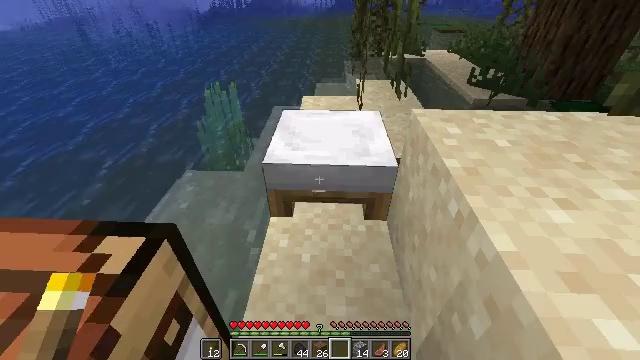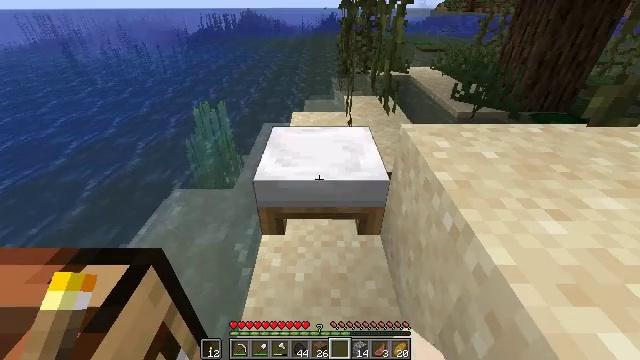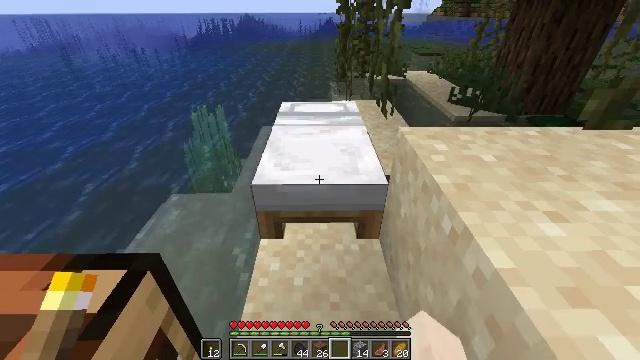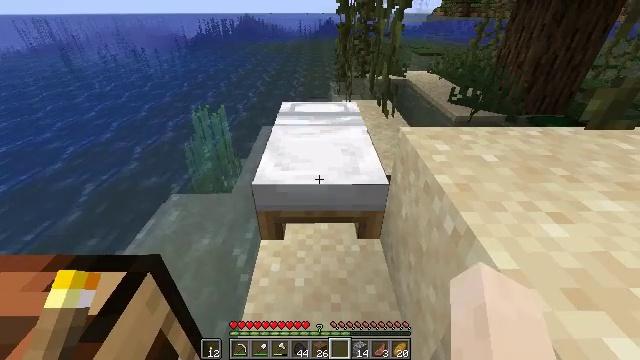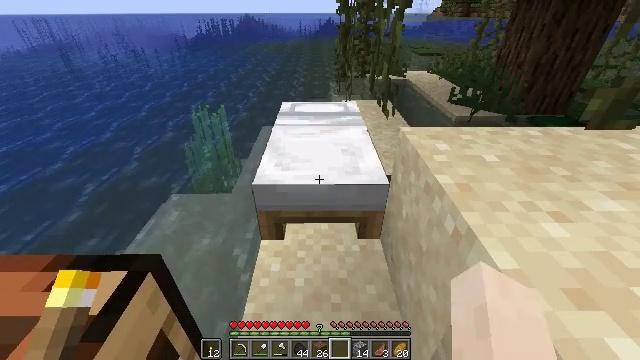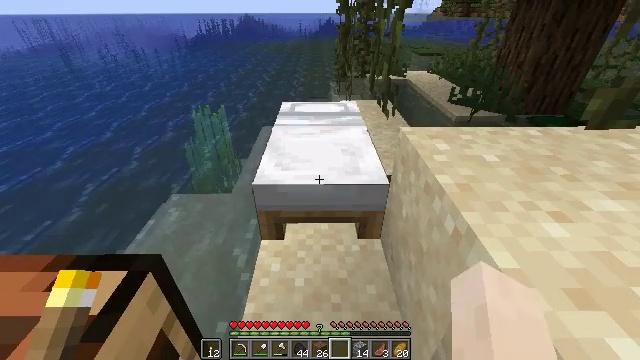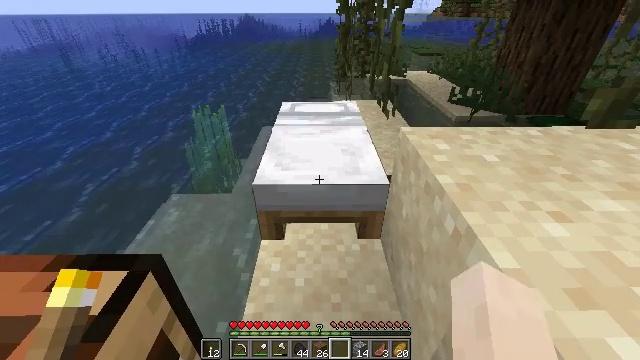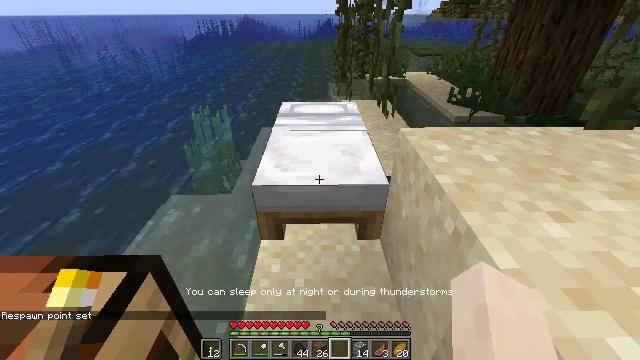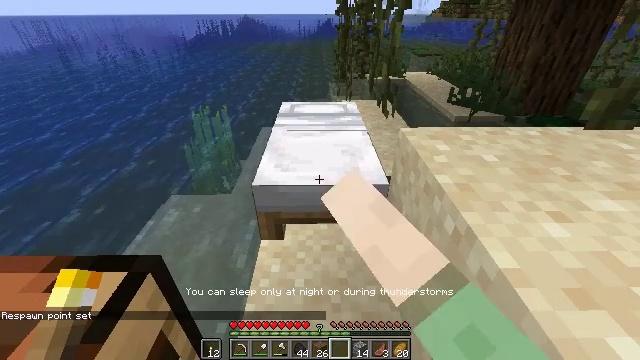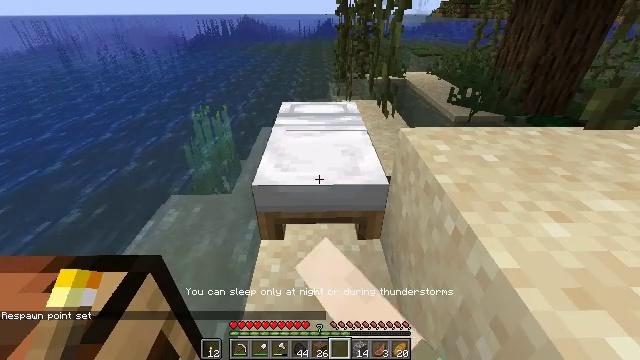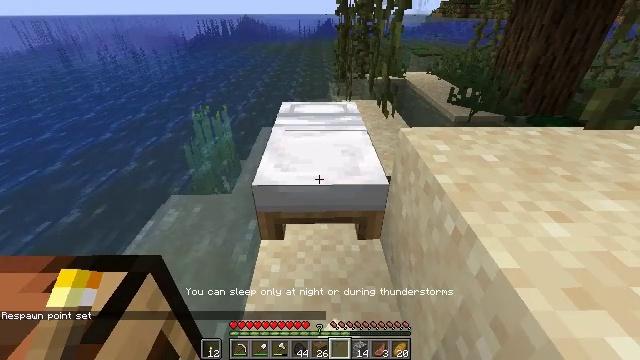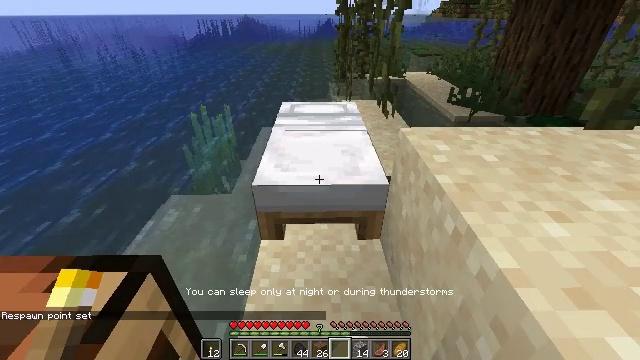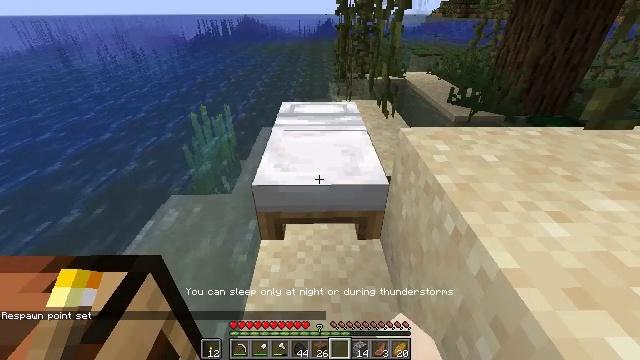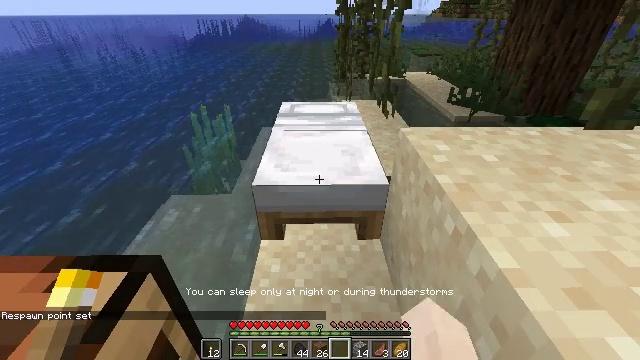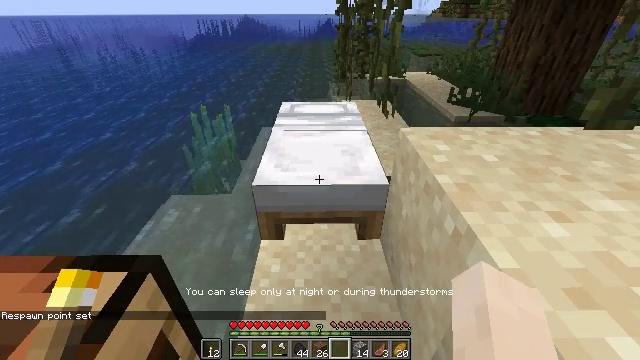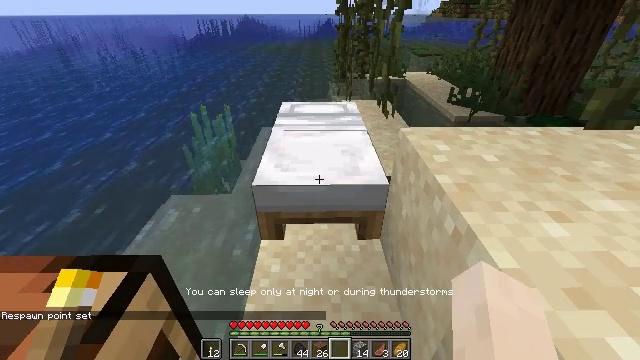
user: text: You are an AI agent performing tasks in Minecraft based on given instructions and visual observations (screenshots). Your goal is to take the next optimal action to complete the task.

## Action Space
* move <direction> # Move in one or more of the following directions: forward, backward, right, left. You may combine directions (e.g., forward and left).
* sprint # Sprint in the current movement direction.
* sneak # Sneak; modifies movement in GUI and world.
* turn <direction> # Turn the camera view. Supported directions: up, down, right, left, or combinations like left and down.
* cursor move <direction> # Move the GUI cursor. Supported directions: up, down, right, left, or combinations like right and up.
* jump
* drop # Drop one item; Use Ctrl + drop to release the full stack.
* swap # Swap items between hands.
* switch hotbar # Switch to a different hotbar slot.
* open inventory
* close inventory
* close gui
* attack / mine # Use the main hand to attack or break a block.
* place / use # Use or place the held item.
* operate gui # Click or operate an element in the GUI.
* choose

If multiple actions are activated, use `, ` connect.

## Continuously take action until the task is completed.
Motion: motion action
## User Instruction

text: Break the vines.
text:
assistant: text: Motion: turn right and up
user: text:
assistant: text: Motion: use / place
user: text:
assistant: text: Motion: use / place
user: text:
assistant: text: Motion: use / place
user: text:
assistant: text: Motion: use / place
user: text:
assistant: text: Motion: no_op
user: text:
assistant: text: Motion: no_op
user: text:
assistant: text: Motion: no_op
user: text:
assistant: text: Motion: no_op
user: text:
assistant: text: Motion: no_op
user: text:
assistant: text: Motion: no_op
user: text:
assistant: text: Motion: no_op
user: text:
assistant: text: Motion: no_op
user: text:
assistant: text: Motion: no_op
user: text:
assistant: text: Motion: no_op
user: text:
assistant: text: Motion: no_op
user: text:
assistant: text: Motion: no_op
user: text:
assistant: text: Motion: turn right and up
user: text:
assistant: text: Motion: turn right and up
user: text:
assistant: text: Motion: turn right and up
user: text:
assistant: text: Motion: turn right and up
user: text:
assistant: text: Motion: turn up
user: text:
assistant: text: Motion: attack / mine
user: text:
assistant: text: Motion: attack / mine
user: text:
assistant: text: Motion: attack / mine
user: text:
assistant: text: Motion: attack / mine
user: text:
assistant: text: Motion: attack / mine
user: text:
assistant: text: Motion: turn left, attack / mine
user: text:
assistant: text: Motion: turn left, attack / mine
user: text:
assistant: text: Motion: turn left, attack / mine